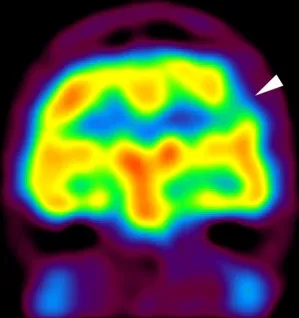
Coronal. Images of technetium-99m ethyl cysteinate dimer single-photon emission computed tomography show hypoperfusion in the left frontoparietal portion (arrowhead). The area of hypoperfusion appears to be concordant with the structurally abnormal gyrus shown in Figures 1, 2.
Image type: radiology (spect)